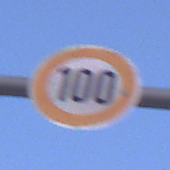
Verkehrszeichen: Geschwindigkeit100
Umgebung: Outdoor, Nature
Tageszeit: SunriseSunset
Wetter: Clear
Licht: Natural
Jahreszeit: NotSpecified
Kontrast: LowContrast